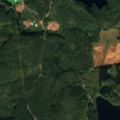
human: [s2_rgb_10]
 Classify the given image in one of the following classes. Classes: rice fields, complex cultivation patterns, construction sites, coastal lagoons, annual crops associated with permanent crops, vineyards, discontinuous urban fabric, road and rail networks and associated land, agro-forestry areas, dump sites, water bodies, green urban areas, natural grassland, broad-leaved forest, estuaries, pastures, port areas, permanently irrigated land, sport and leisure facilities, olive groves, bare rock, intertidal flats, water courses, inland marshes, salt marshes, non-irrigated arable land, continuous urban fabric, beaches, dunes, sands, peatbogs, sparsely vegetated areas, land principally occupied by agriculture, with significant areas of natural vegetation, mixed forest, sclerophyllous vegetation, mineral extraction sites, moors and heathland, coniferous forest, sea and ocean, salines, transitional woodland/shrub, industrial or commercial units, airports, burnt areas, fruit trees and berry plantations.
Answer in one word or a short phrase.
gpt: coniferous forest, water bodies